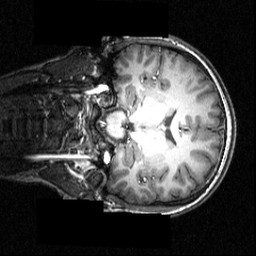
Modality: T1w
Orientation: coronal
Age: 18
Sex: female
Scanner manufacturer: siemens
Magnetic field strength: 3.951 T
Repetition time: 1.5 s
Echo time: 0.00335 s